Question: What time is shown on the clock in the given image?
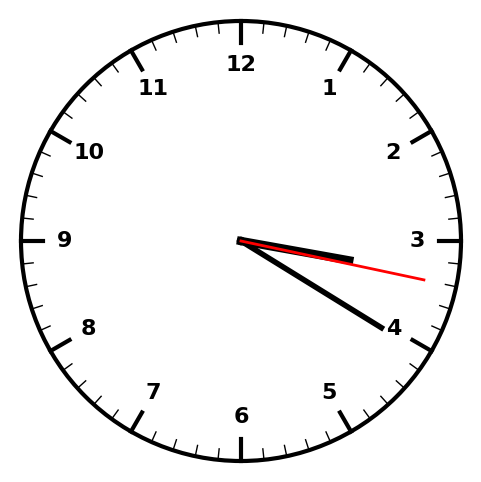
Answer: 03:20:17